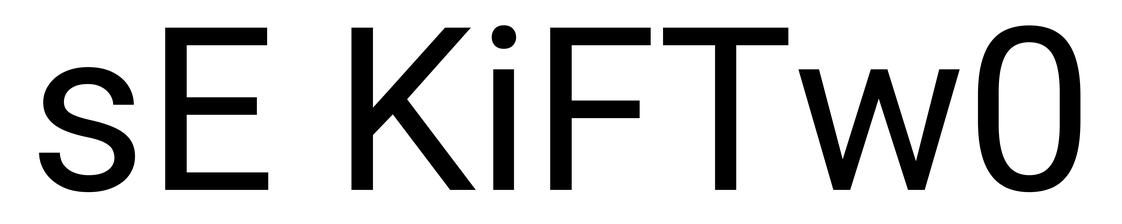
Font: Roboto_Regular